Interaction volume radius: 5 \u00c5
Interaction volume height: 30 \u00c5
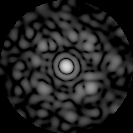
Disorder parameter: 0.7027